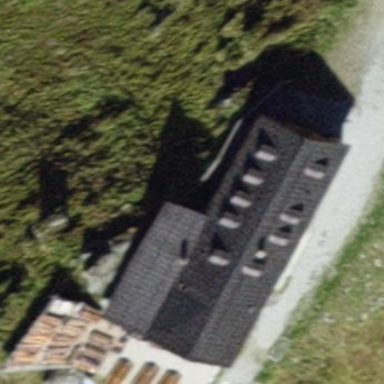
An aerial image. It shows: Cozy chalet.